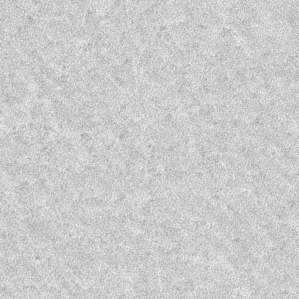
Label: frost